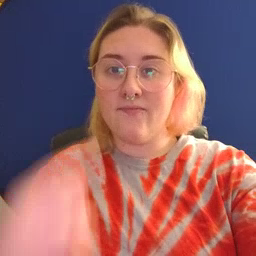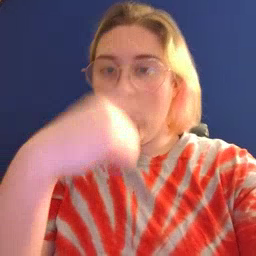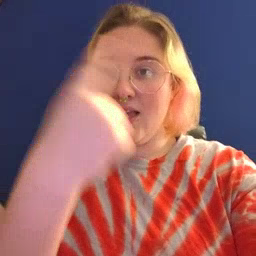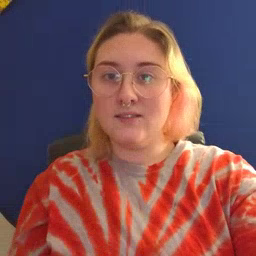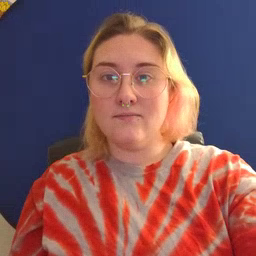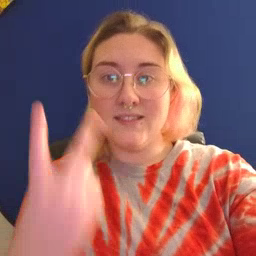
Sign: face